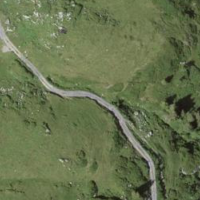
EUNIS habitat code: 26
Species observed at this site:
Bartsia alpina